Question: In 'Netbeans | Tools | Java Platforms', I included the 'javafx-apidocs' as file.
then I wanted to check the javadoc in 'Google Chrome'. I opened the link from within 'Netbeans'. The URL looks like this :
//:8082/resource/:/Library/Java/JavaApiDocs/javafx-apidocs /javafx/scene/image/ImageView.
But the view on 'Google Chrome' is not good, or well organized. Do I have to unzip it and then include it on 'Netbeans' please ?

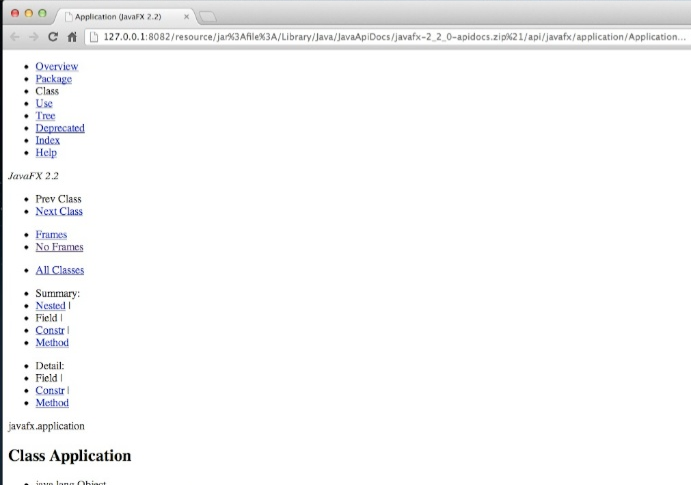
Answer: Unzipped allows me to view the correctly on the Browser.